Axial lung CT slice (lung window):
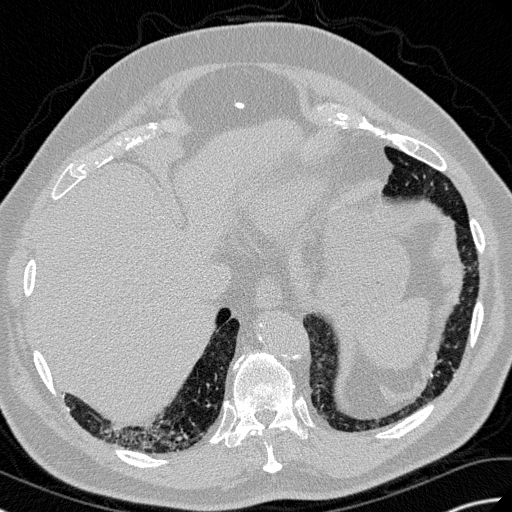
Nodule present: no